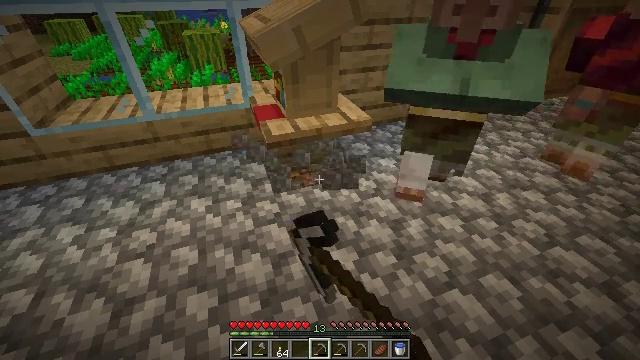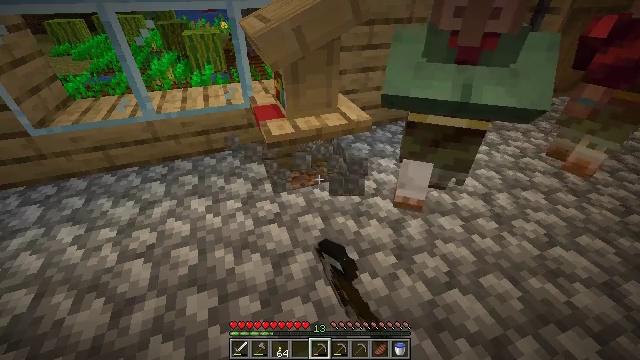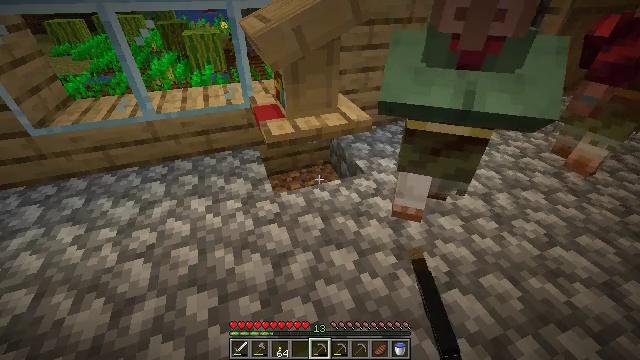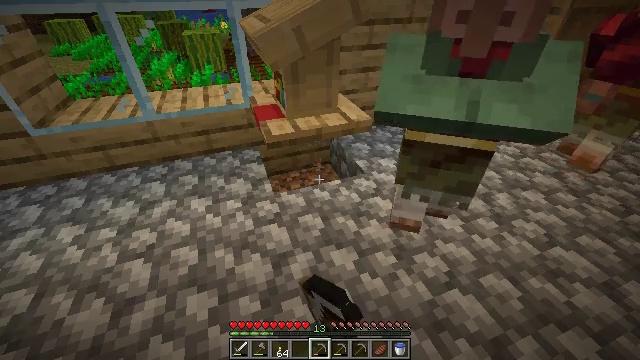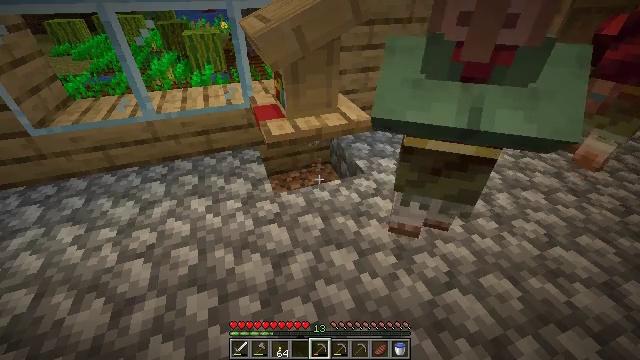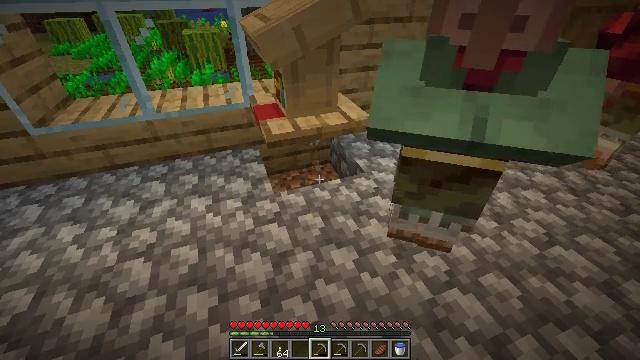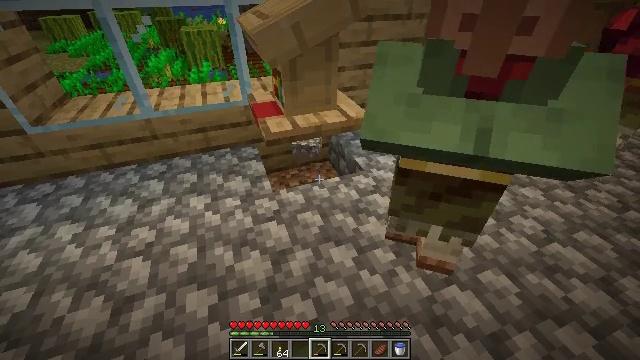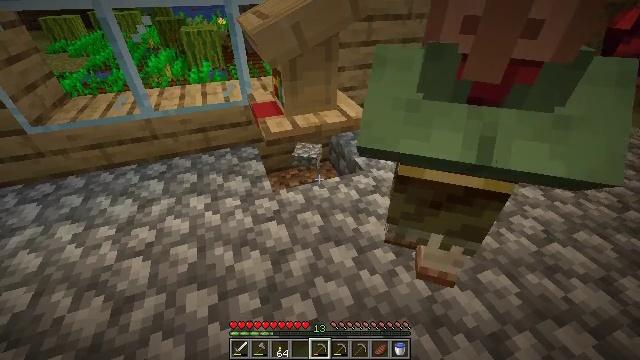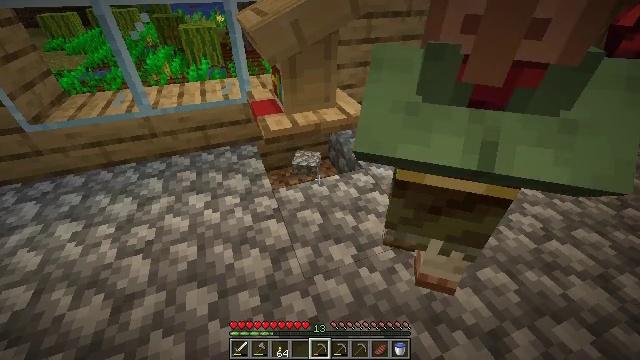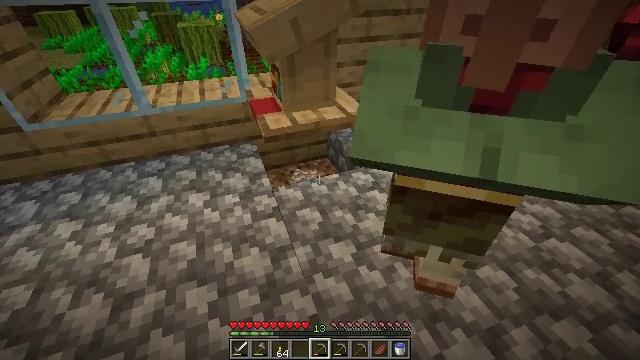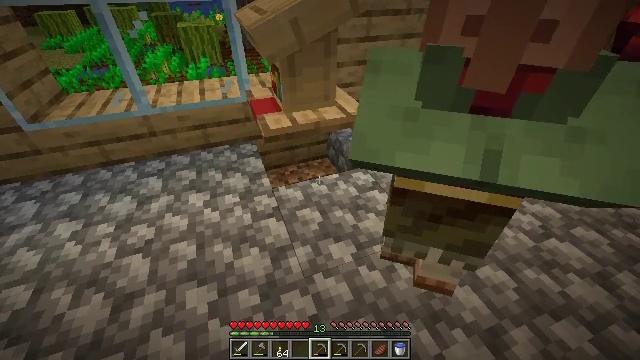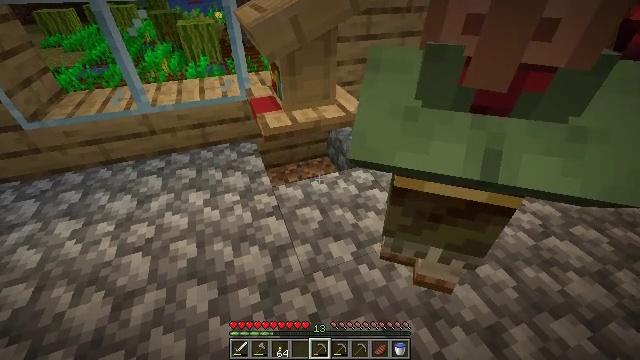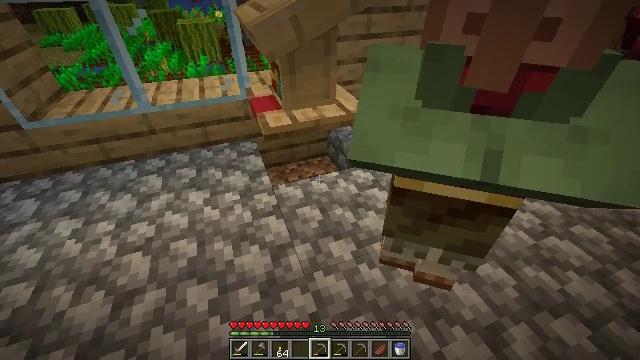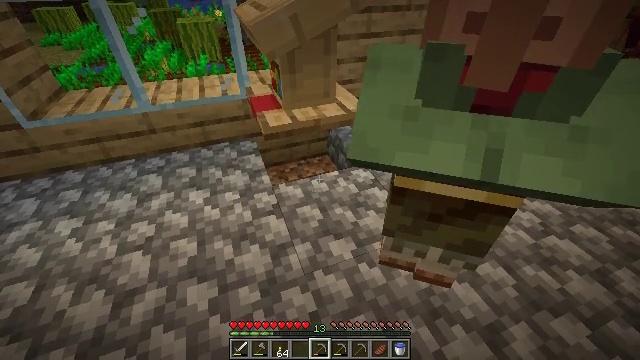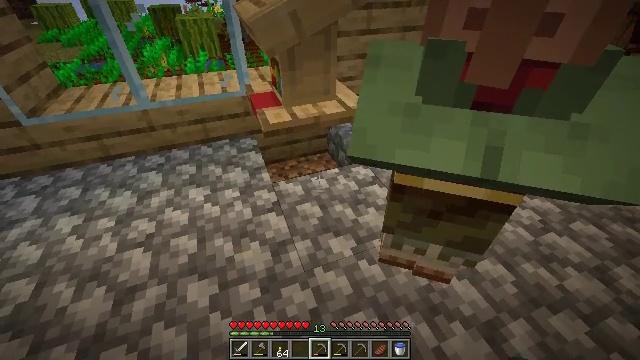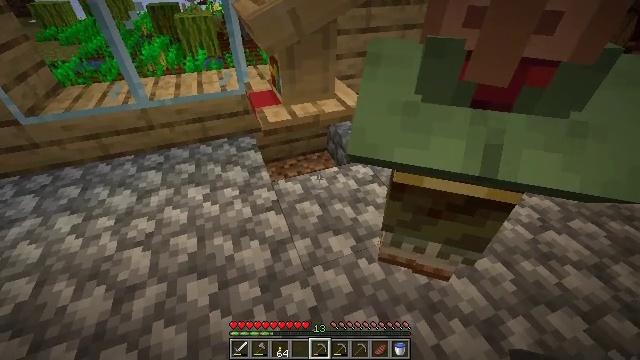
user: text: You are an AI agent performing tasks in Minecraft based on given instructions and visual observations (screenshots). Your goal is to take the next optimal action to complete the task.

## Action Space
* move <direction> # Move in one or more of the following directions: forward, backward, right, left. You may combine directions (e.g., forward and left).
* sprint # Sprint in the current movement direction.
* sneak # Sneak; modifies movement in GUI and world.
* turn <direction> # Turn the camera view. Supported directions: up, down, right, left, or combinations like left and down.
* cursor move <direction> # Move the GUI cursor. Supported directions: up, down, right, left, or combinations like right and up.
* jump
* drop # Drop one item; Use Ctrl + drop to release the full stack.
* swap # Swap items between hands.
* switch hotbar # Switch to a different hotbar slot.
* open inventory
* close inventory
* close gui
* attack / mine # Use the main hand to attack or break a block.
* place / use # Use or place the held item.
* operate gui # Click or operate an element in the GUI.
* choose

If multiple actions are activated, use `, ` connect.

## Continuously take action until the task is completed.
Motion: motion action
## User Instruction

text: Retrieve the lectern from the structure.
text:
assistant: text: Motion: attack / mine
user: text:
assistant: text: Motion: attack / mine
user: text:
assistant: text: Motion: attack / mine
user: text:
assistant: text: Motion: no_op
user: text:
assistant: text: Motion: no_op
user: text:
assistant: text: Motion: no_op
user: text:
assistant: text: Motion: no_op
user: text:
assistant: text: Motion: no_op
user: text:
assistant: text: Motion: no_op
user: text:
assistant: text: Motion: no_op
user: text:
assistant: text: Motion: no_op
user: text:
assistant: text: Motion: no_op
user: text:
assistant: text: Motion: no_op
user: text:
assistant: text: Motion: no_op
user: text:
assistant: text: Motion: no_op
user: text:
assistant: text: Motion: turn down
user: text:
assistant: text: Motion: no_op
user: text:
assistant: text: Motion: no_op
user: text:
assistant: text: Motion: no_op
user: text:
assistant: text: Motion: no_op
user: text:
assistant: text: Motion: no_op
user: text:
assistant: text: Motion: no_op
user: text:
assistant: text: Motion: no_op
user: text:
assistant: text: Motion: no_op
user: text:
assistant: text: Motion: no_op
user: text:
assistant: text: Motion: no_op
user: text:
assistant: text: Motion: turn left
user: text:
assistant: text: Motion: turn left and up
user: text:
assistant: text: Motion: turn left and up
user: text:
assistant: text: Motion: move forward, turn left and up